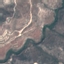
Land use / land cover class: HerbaceousVegetation